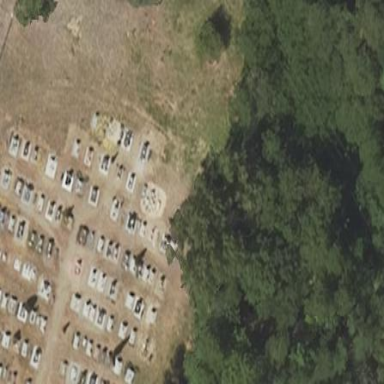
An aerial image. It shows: Cemetery.